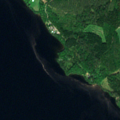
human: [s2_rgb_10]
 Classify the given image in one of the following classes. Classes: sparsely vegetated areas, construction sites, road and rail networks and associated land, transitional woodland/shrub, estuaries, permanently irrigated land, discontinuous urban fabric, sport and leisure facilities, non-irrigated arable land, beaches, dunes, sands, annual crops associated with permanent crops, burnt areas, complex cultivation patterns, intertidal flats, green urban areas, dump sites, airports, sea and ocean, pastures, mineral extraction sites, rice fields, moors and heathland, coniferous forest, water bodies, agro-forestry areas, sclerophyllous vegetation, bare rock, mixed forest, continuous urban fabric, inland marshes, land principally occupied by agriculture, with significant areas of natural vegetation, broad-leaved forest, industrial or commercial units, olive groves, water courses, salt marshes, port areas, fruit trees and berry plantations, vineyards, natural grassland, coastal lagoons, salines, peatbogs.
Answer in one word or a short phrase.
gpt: mixed forest, water bodies